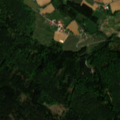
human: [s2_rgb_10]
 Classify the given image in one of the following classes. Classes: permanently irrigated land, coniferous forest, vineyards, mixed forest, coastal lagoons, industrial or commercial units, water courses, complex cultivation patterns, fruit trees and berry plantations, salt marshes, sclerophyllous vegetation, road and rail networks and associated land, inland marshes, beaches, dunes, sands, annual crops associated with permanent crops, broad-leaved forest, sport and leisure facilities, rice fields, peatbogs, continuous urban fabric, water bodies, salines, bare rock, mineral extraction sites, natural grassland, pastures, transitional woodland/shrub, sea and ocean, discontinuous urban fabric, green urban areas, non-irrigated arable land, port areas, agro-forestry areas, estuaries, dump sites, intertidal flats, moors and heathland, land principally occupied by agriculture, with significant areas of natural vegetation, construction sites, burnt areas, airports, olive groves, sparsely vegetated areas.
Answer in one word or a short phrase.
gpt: complex cultivation patterns, coniferous forest, mixed forest